Question: Changes occur in my divs when I use the "a" tag.I wrote 600 lines of code and my site is breaking.
It should have no effect when I use the "a" tag. NOTE: " TAG" i never classed.
Example:

'''
<a href="#">
<div id="logokutu1" class="deneme ortalama neozel logoborder col col-md-a col-lg-a">
<img width="100" height="22" src="marketplace logo/ne-lazimsa-logo.png">
</div>
</a>
'''
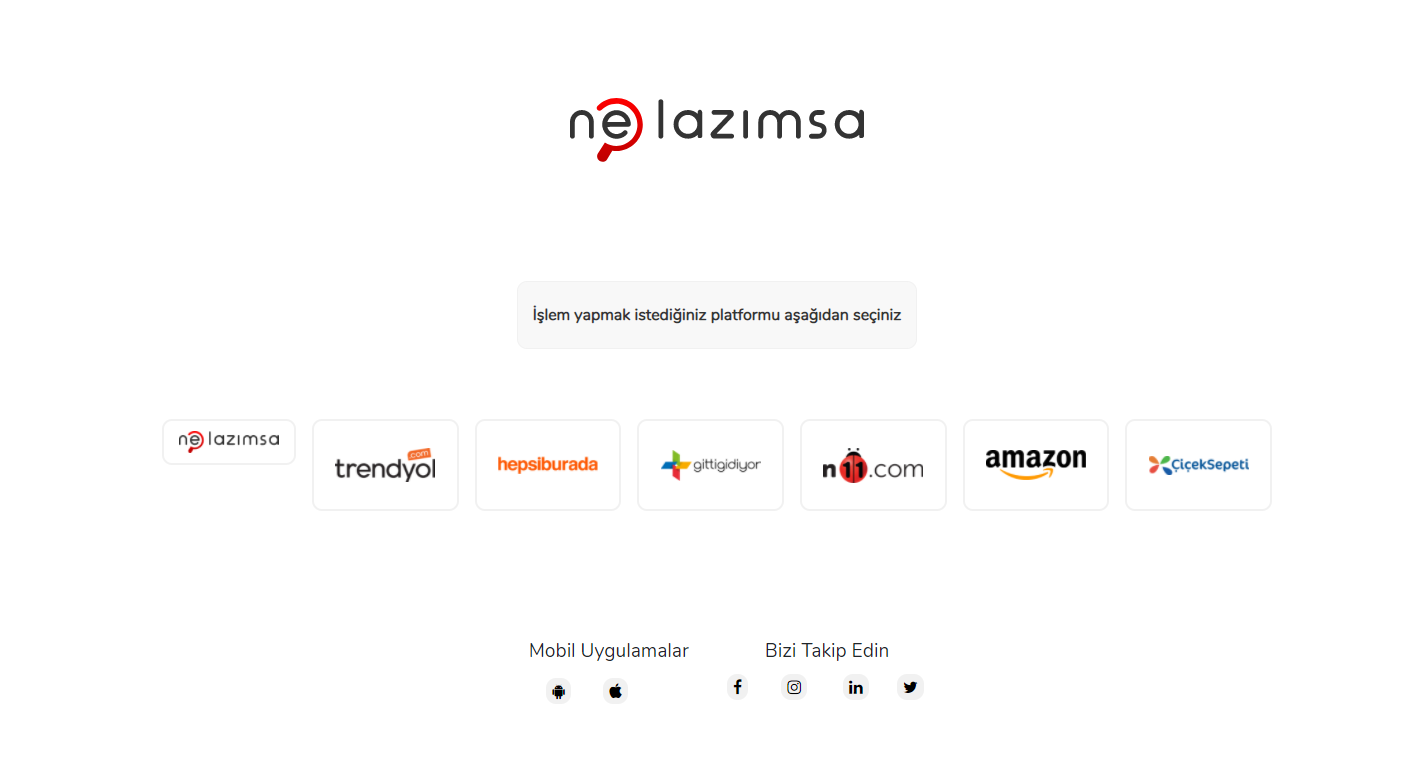
Answer: Generally '<a>' have inline display and you must change display to block or inline block and then Give it your styles
for change '<a>' display just do like this
'''
<a class="test"></a>
'''
'''
.test{
display : inline-block
}
'''
> or you can change display to 'block' only
after this you can set whith and height and Whatever you want to '<a>' tag